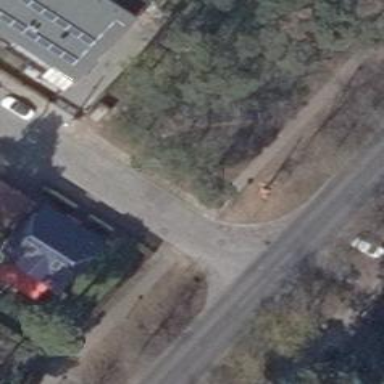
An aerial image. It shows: Road with "give way" sign.